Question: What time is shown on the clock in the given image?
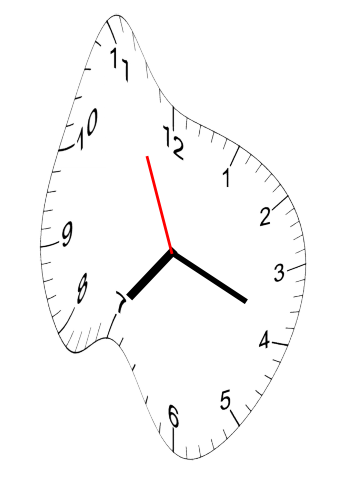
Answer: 07:18:56